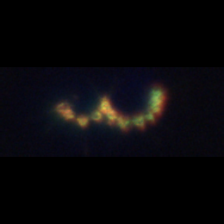
Taxon: Asterionellopsis
Group: Diatoms